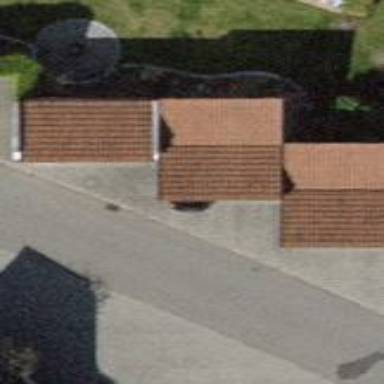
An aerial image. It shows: Group of garages.